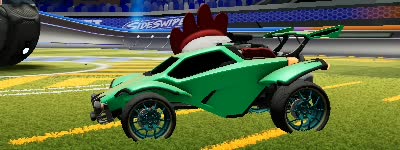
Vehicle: octane